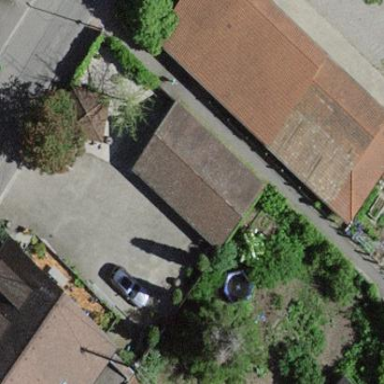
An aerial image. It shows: Group of garages.